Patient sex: M
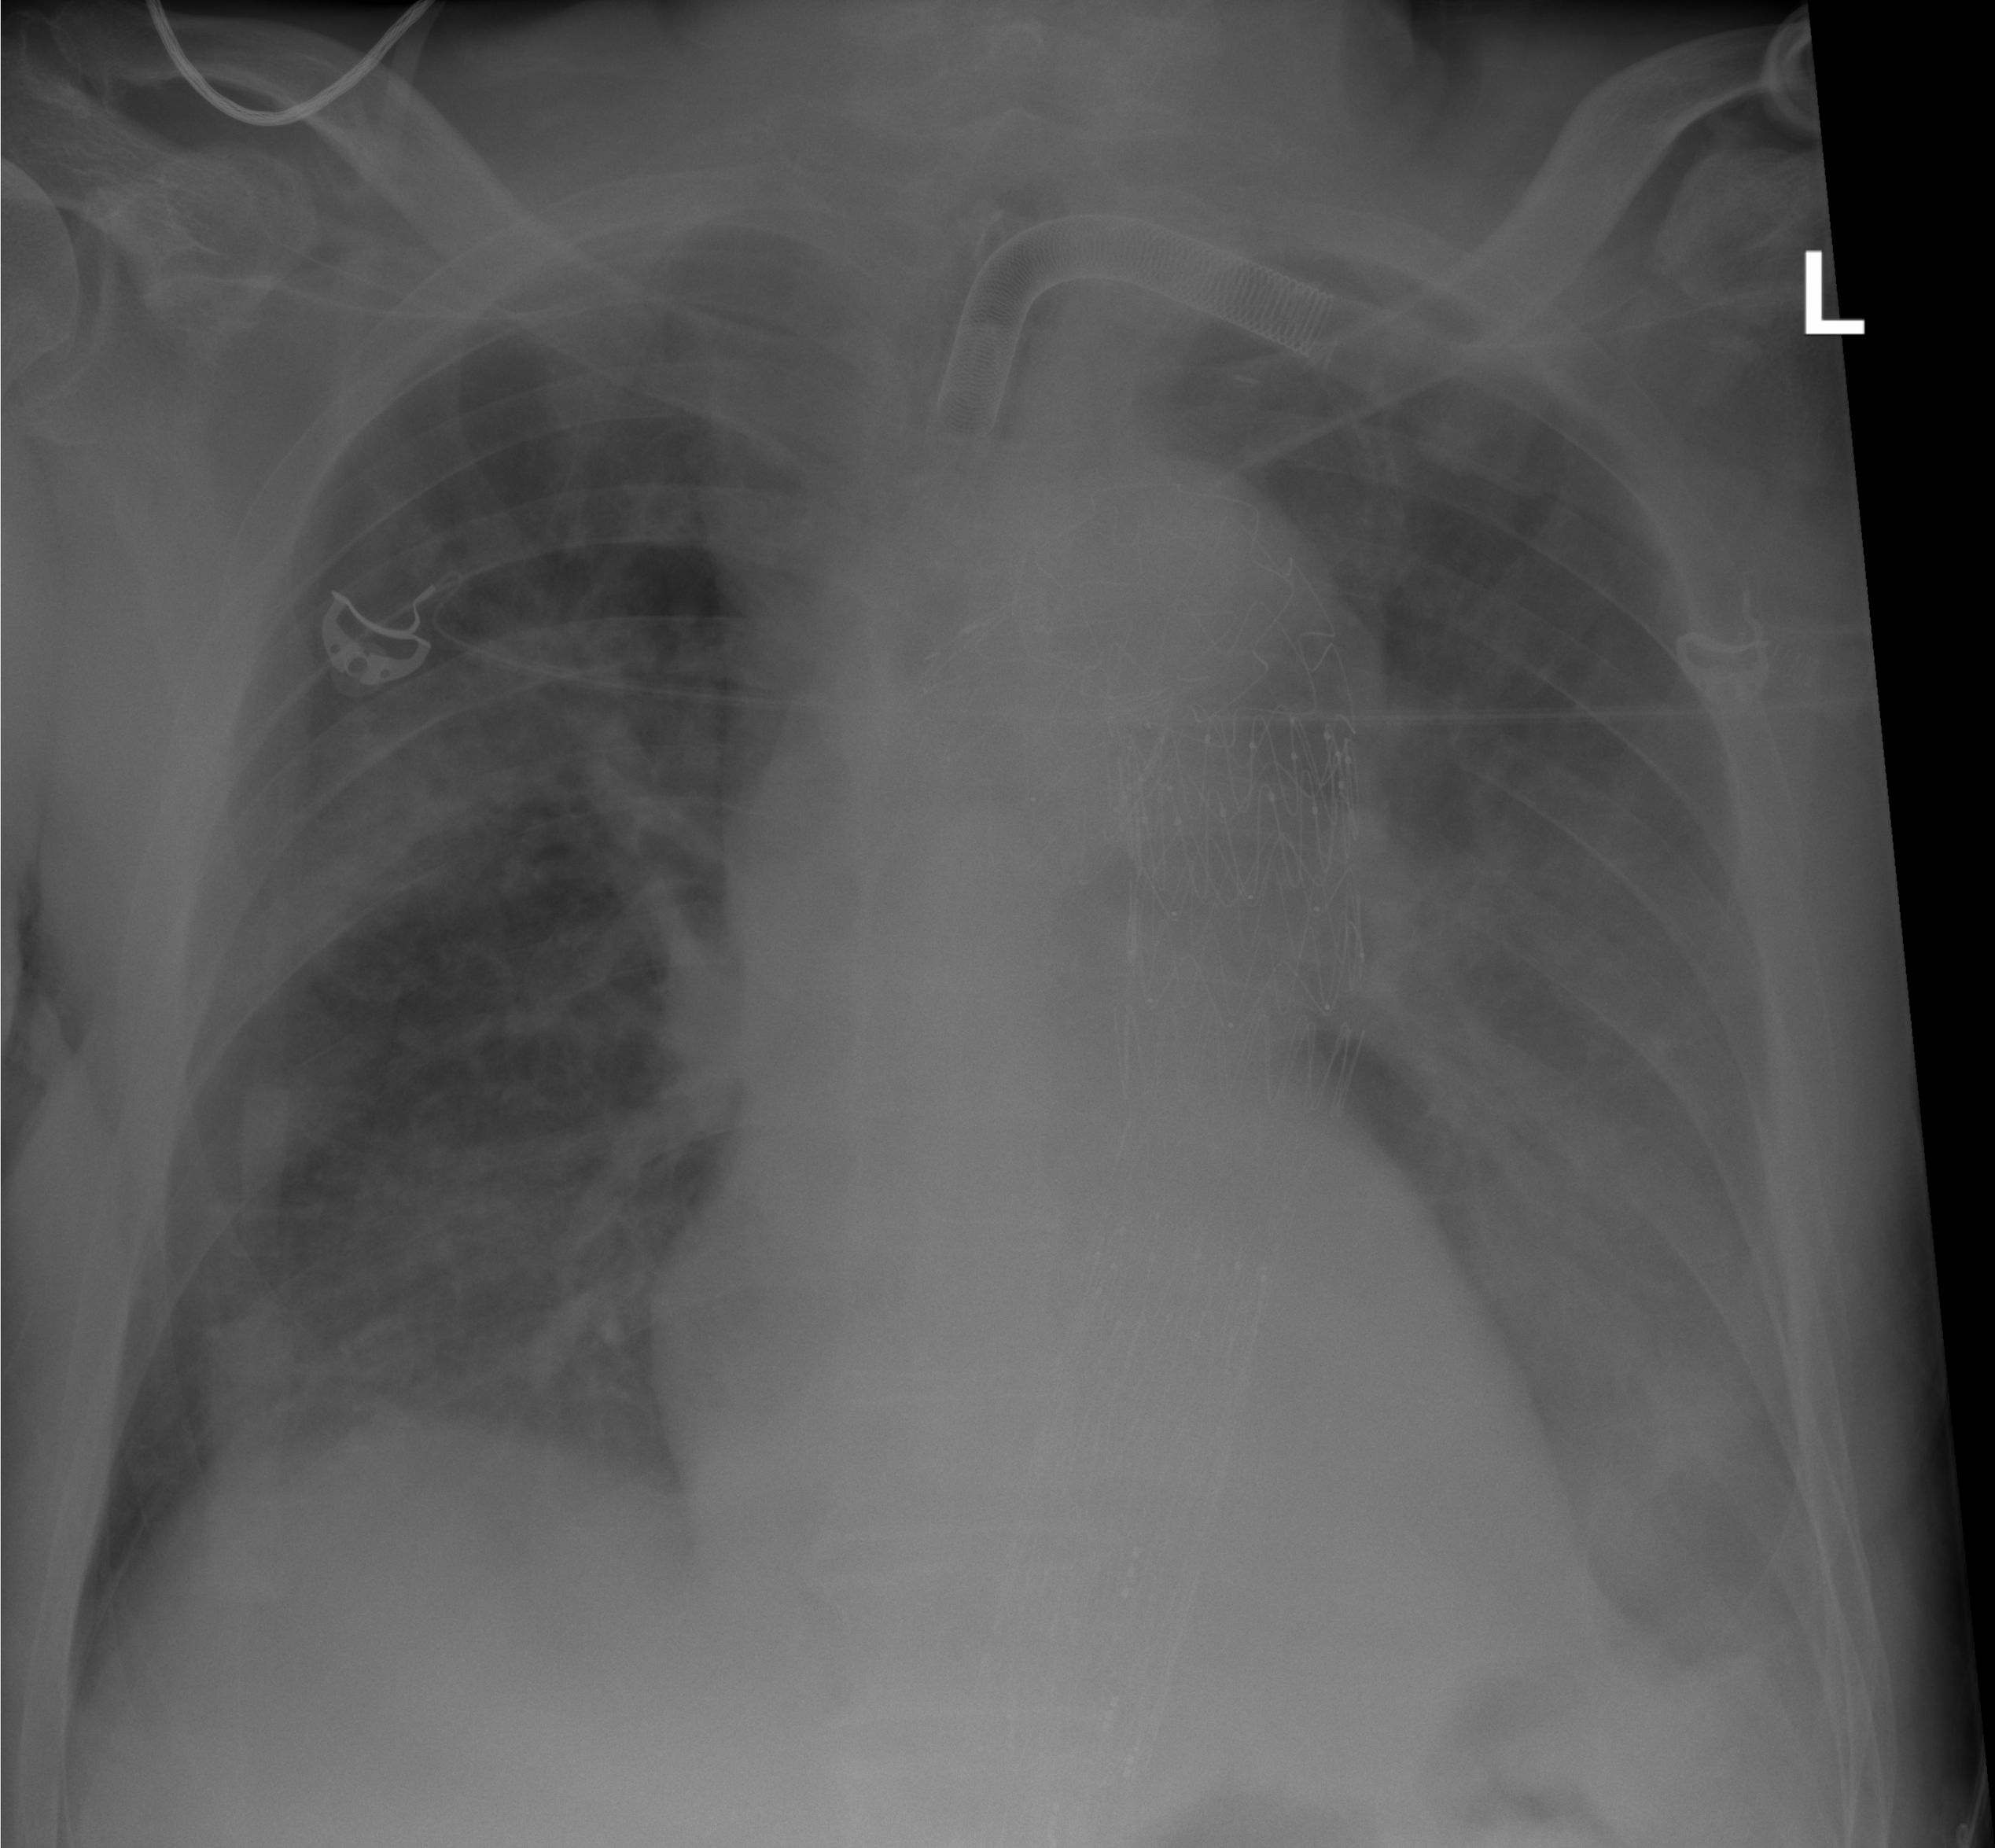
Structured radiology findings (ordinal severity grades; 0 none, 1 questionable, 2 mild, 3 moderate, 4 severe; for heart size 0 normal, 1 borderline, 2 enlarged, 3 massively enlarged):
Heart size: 0
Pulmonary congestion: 0
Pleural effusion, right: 2
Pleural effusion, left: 2
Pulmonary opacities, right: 2
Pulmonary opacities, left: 2
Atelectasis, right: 2
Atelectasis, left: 2